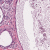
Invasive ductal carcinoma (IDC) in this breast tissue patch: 0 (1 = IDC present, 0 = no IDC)